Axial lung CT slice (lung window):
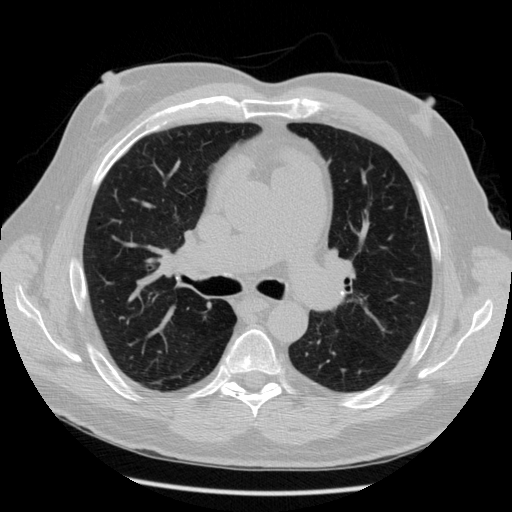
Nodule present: no